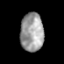
Tissue: prostate
Cell type: T cells
Senescence score: 0.7197
Nuclear area (px): 876
Mean DAPI intensity: 158.161